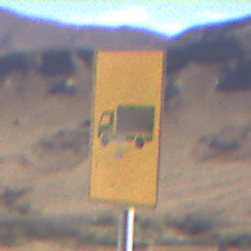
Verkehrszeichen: KFZZulaessigeGesamtmasse3Komma5TOhnePfeilsymbol
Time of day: Midday
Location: Outdoor (Nature)
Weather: Clear
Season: NotSpecified
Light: Natural